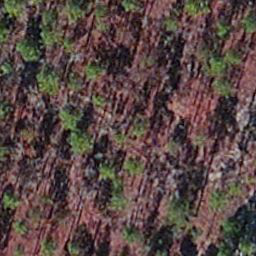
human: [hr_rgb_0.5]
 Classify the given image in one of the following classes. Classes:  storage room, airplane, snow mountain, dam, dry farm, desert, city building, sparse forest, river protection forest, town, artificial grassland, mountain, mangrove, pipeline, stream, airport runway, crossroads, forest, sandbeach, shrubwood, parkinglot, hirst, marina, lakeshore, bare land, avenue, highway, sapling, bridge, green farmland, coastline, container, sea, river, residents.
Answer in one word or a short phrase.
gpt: sapling